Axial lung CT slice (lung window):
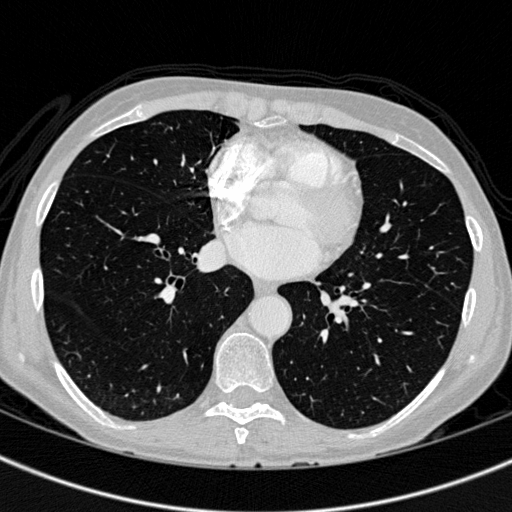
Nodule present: no